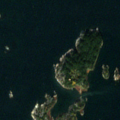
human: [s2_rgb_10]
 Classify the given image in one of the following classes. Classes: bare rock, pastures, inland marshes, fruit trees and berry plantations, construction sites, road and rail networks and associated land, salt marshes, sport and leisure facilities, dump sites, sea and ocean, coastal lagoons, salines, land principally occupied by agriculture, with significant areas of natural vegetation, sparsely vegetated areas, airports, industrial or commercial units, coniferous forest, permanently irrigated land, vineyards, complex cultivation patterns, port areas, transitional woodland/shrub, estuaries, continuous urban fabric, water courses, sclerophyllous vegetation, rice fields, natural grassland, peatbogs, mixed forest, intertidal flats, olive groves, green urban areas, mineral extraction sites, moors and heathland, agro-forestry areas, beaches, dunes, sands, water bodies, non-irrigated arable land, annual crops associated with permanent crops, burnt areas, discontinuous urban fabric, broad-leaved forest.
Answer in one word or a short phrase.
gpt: sea and ocean